Question: Here's an example of the image I'm using to give a div on my website a radial gradient 'white glow' effect.

Currently that image is set as the div background - it's about 338KB big and that's unacceptable in web terms. It's incredibly large!
Assuming my div has something like:
'''
.my-div {
background-color: darkblue;
}
'''
Can I apply a radial background to overlay this white color on top of that to achieve a similar effect?
I do not intend to support IE9 and lower, so anything that works on modern browsers and modern mobile browsers is A-OK for my use cases.
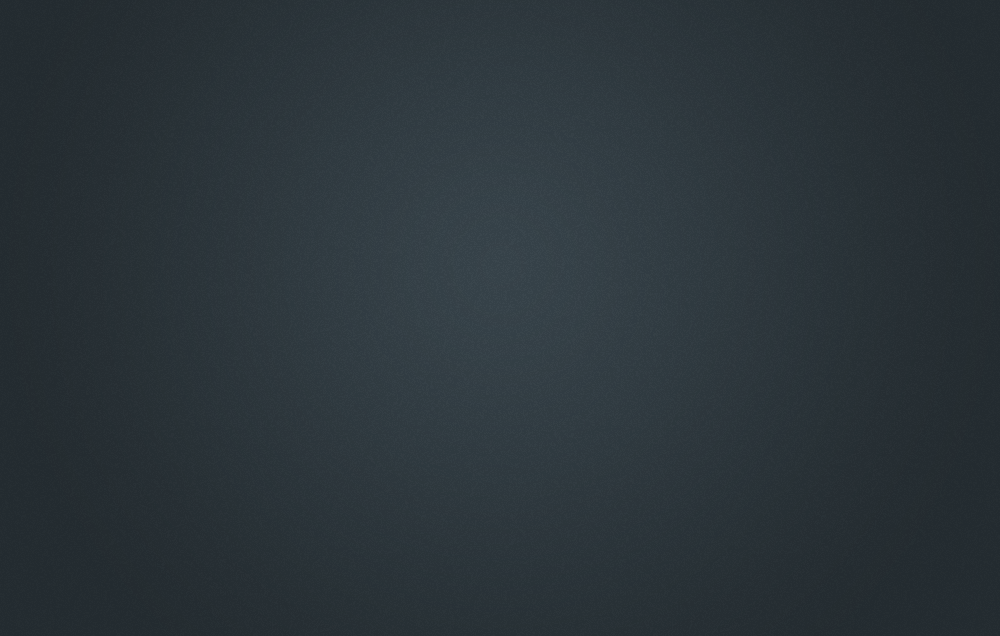
Answer: Try colorzilla. Here is an example of 'radial gradient' made with CSS3
<URL>